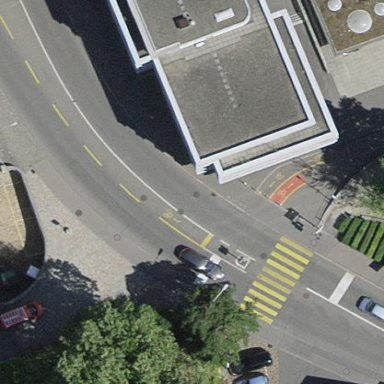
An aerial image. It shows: Public building.